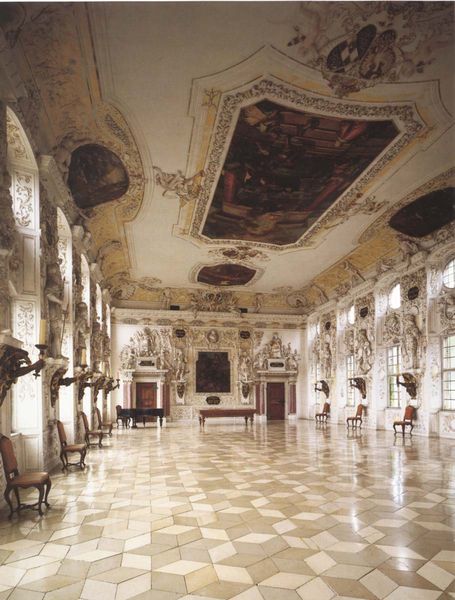
Titel: Kloster Salem
Künstler: Franz Beer
Standort: Salem, Kloster Salem (EU - D - BW)
Schlagwörter: flügel, gemälde, weiß, gelb, fenster, frankreich, hell, lampen, stuhl, stühle, tisch, tische, zimmer, haus, schloss, ornament, barock, innenraum, möbel, boden, decke, rokoko, farbig, parkett, tanzsaal, saal, salon, klavier, verzierung, kerze, kerzen, kronleuchter, leuchter, stuck, foto, burg, palast, rundfenster, groß, fliesen, kerzenständer, kerzenhalter, kerzenleuchter, skulpturen, obergaden, deckengemälde, fresko, fließen, kassette, groteske, verziehrung, deckenmalerei, ballsaal, thronsaal, wandleuchter, de, 1750, deckengemädle, kuhgihikhk, wandlichter, 18jh, wandlecuhter, dreidimensionaler effekt